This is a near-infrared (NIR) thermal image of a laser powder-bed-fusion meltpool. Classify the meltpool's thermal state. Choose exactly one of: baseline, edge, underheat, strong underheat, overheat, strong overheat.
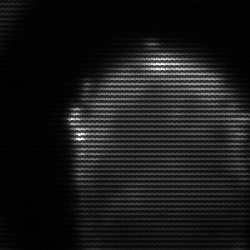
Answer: edge